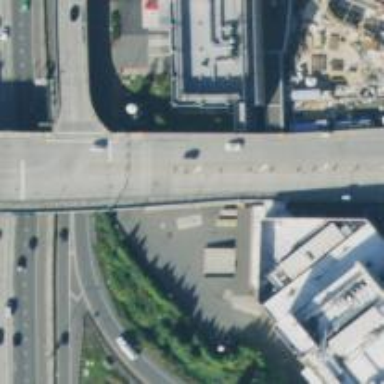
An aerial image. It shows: Secondary road with asphalt surface.